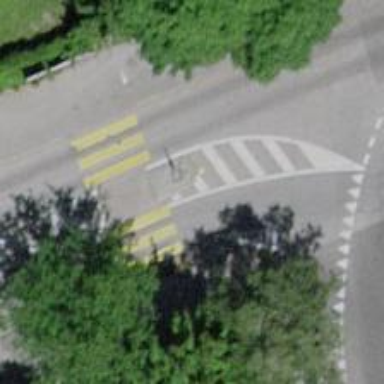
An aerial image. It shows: Uncontrolled zebra crossing with central island.